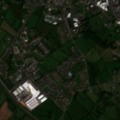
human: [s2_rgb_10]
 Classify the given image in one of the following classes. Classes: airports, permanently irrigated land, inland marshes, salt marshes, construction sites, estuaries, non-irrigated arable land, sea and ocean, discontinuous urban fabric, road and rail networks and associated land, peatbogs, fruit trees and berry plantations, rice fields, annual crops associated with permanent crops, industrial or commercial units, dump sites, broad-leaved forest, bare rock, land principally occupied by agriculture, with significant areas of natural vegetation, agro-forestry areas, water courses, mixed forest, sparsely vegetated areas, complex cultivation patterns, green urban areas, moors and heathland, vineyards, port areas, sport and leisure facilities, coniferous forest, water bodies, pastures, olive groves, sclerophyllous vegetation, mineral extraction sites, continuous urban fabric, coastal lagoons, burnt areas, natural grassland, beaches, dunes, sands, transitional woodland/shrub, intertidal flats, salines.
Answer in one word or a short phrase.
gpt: discontinuous urban fabric, road and rail networks and associated land, pastures